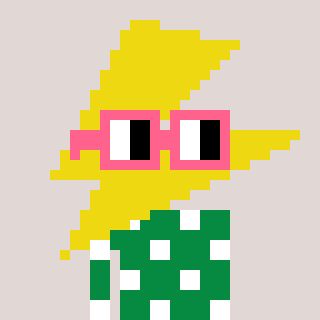
a pixel art character with square pink glasses, a lightning bolt-shaped head and a green-colored body on a warm background